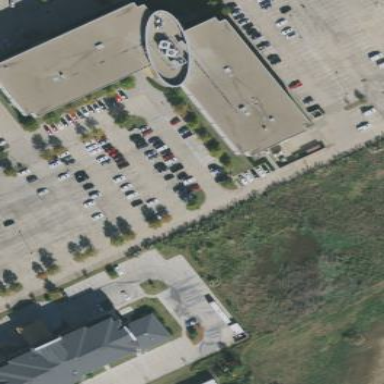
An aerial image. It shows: Building.